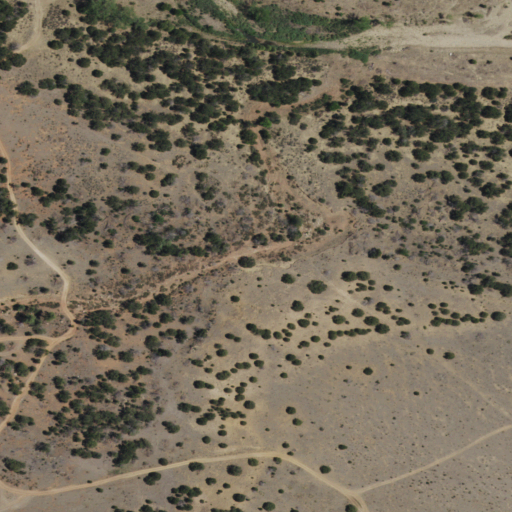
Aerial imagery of valley in New Mexico named Cañon Vercere containing shrub, woody wetlands, evergreen forest, grassland, and herbaceous wetlands